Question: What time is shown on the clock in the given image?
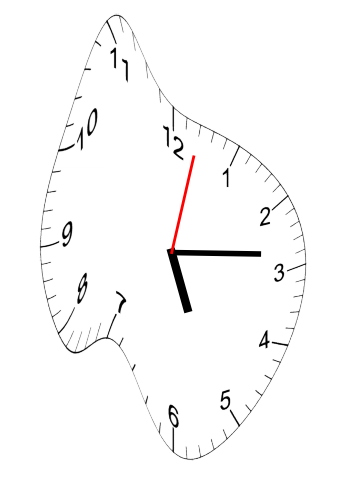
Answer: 05:14:02